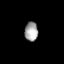
Tissue: lung
Cell type: Epithelial cells
Senescence score: 0.2378
Nuclear area (px): 254
Mean DAPI intensity: 160.622